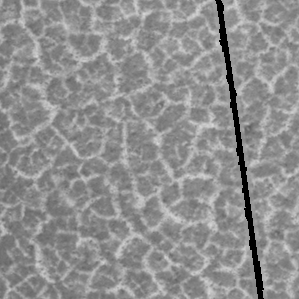
Label: frost